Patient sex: M
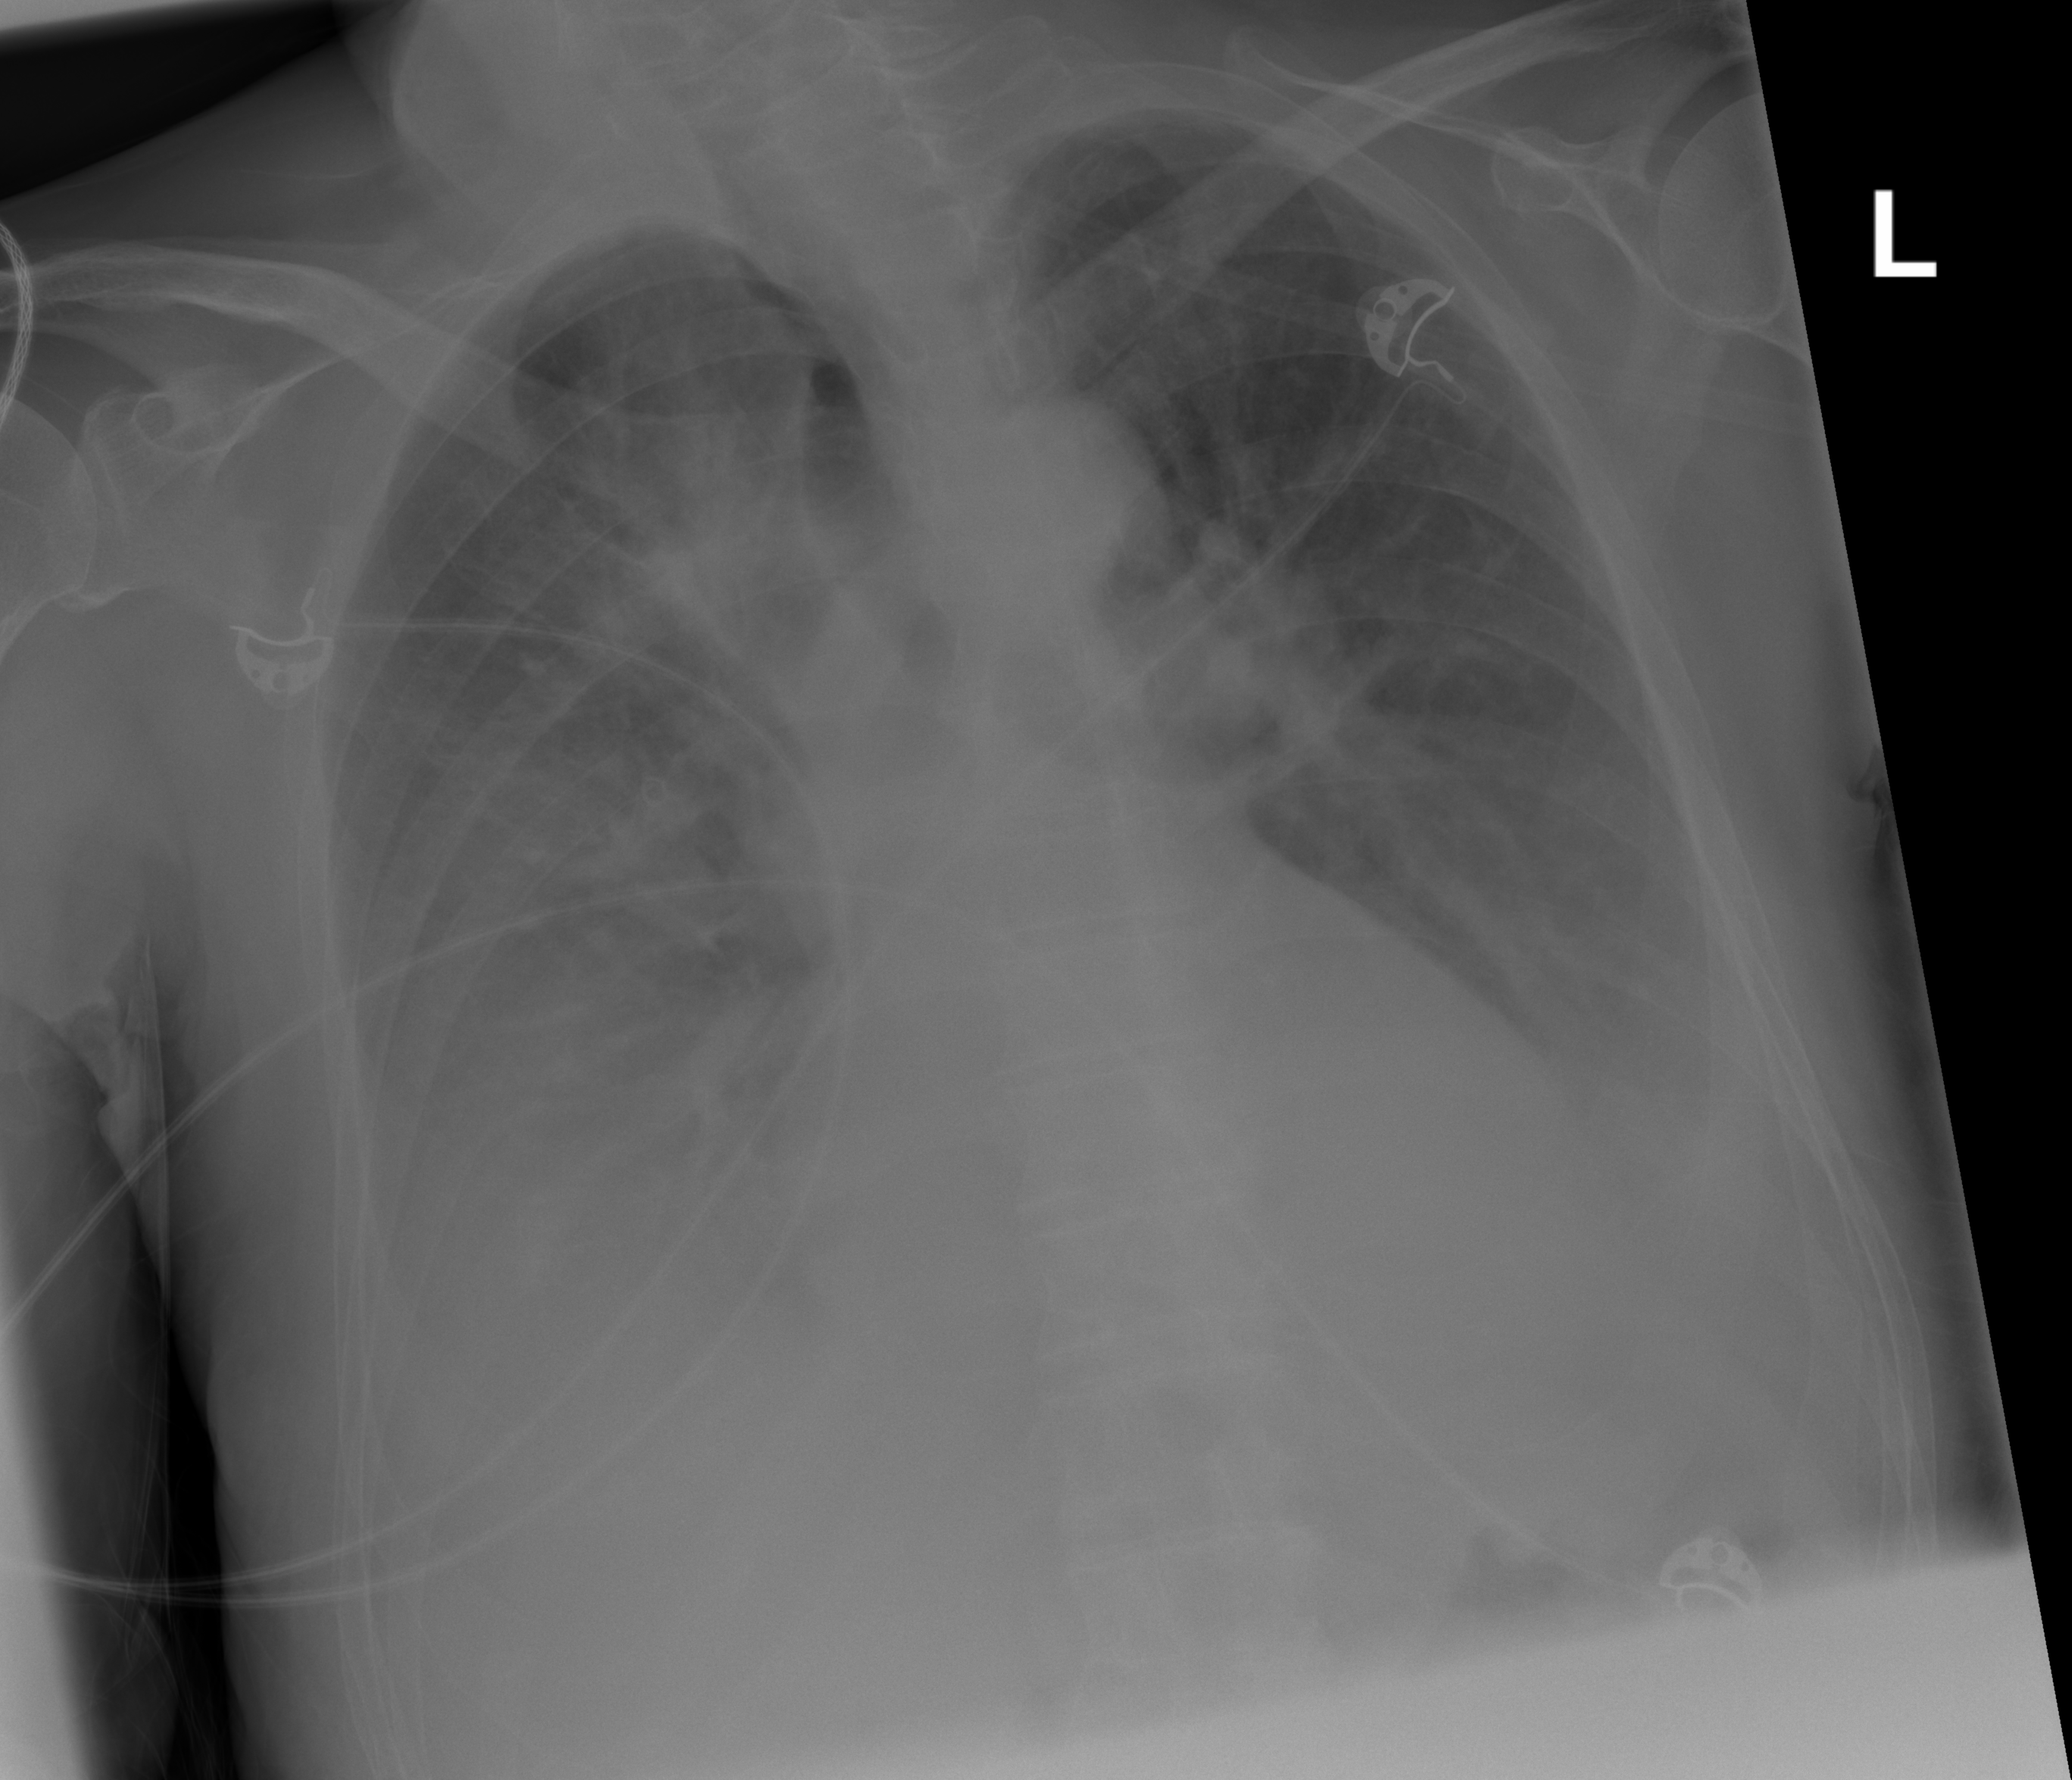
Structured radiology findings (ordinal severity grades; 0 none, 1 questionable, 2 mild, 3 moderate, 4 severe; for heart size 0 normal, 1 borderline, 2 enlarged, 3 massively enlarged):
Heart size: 1
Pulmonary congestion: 2
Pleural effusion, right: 3
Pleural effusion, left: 3
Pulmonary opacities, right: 2
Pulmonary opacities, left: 0
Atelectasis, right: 2
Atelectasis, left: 2